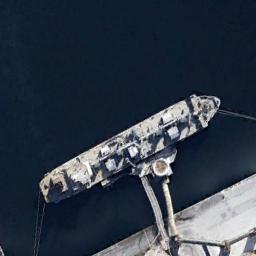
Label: ship